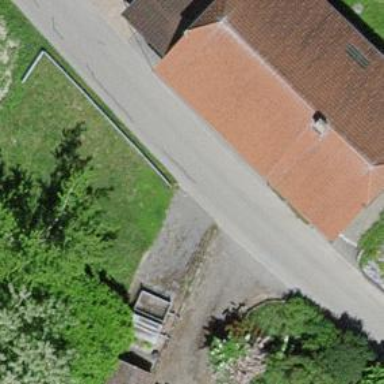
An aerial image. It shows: Farm building.